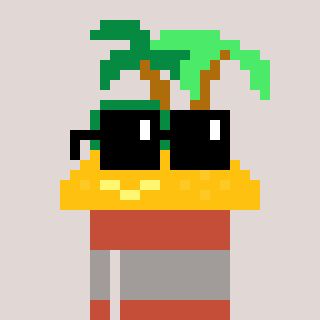
a pixel art character with square black sunglasses, a island-shaped head and a rust-colored body on a warm background